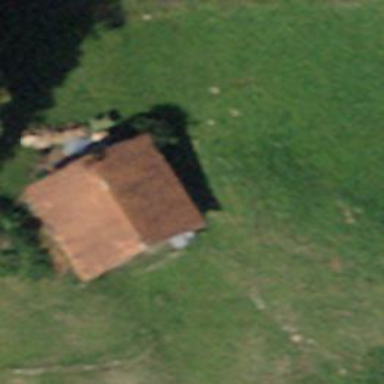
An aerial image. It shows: Rural barn.